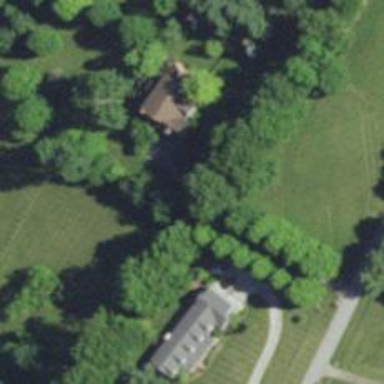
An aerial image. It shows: Driveway.